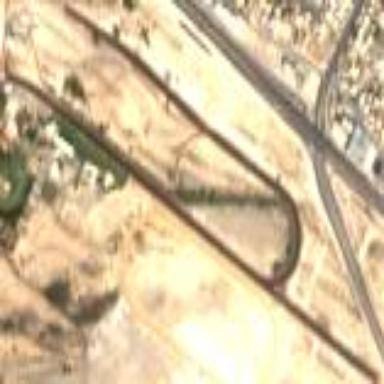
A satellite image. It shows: Gravel track in leisure land used for horse racing.